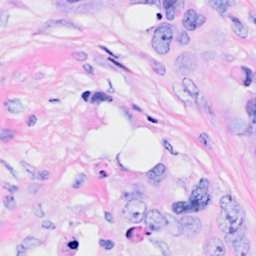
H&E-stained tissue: Breast